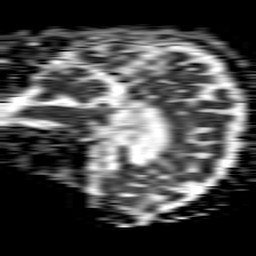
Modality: ADC
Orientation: sagittal
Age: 72
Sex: female
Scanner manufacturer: philips
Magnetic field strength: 1.5 T
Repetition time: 4.6 s
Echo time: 0.08528 s